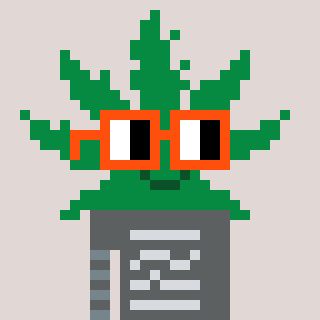
a pixel art character with square orange glasses, a weed-shaped head and a cold-colored body on a warm background